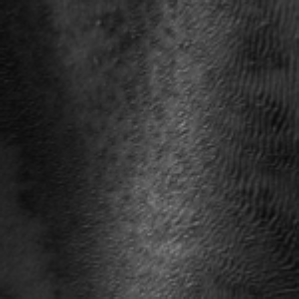
Label: frost